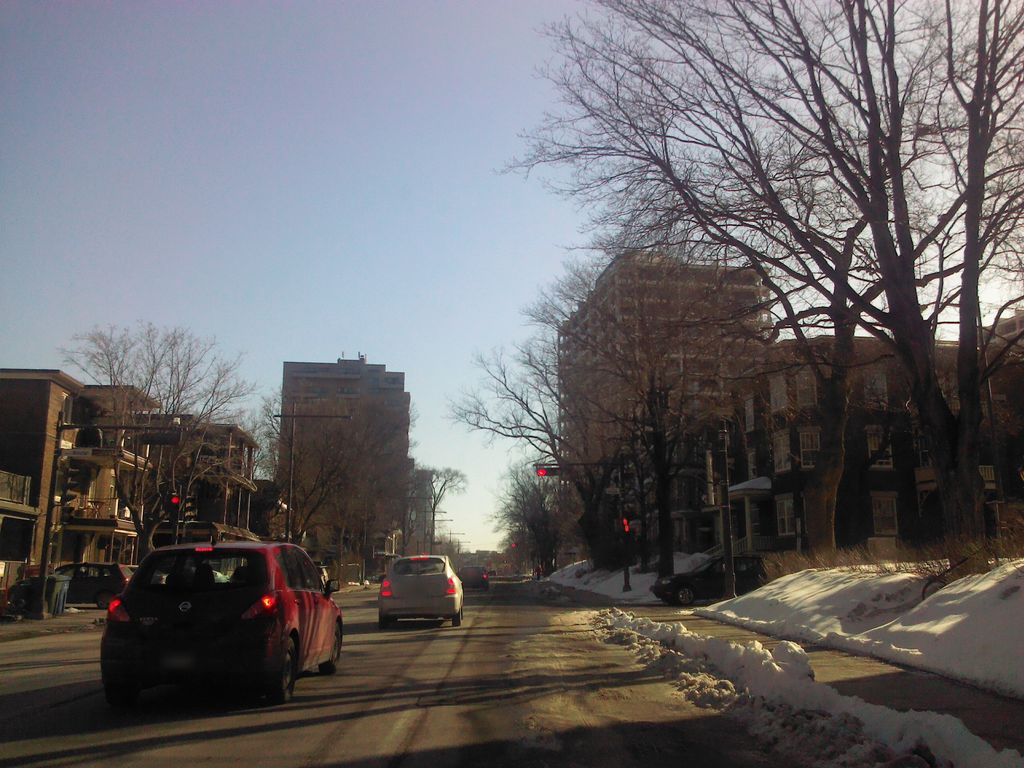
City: quebec_city